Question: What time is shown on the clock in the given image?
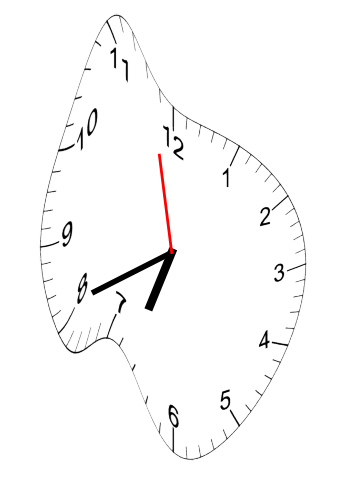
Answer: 06:40:58